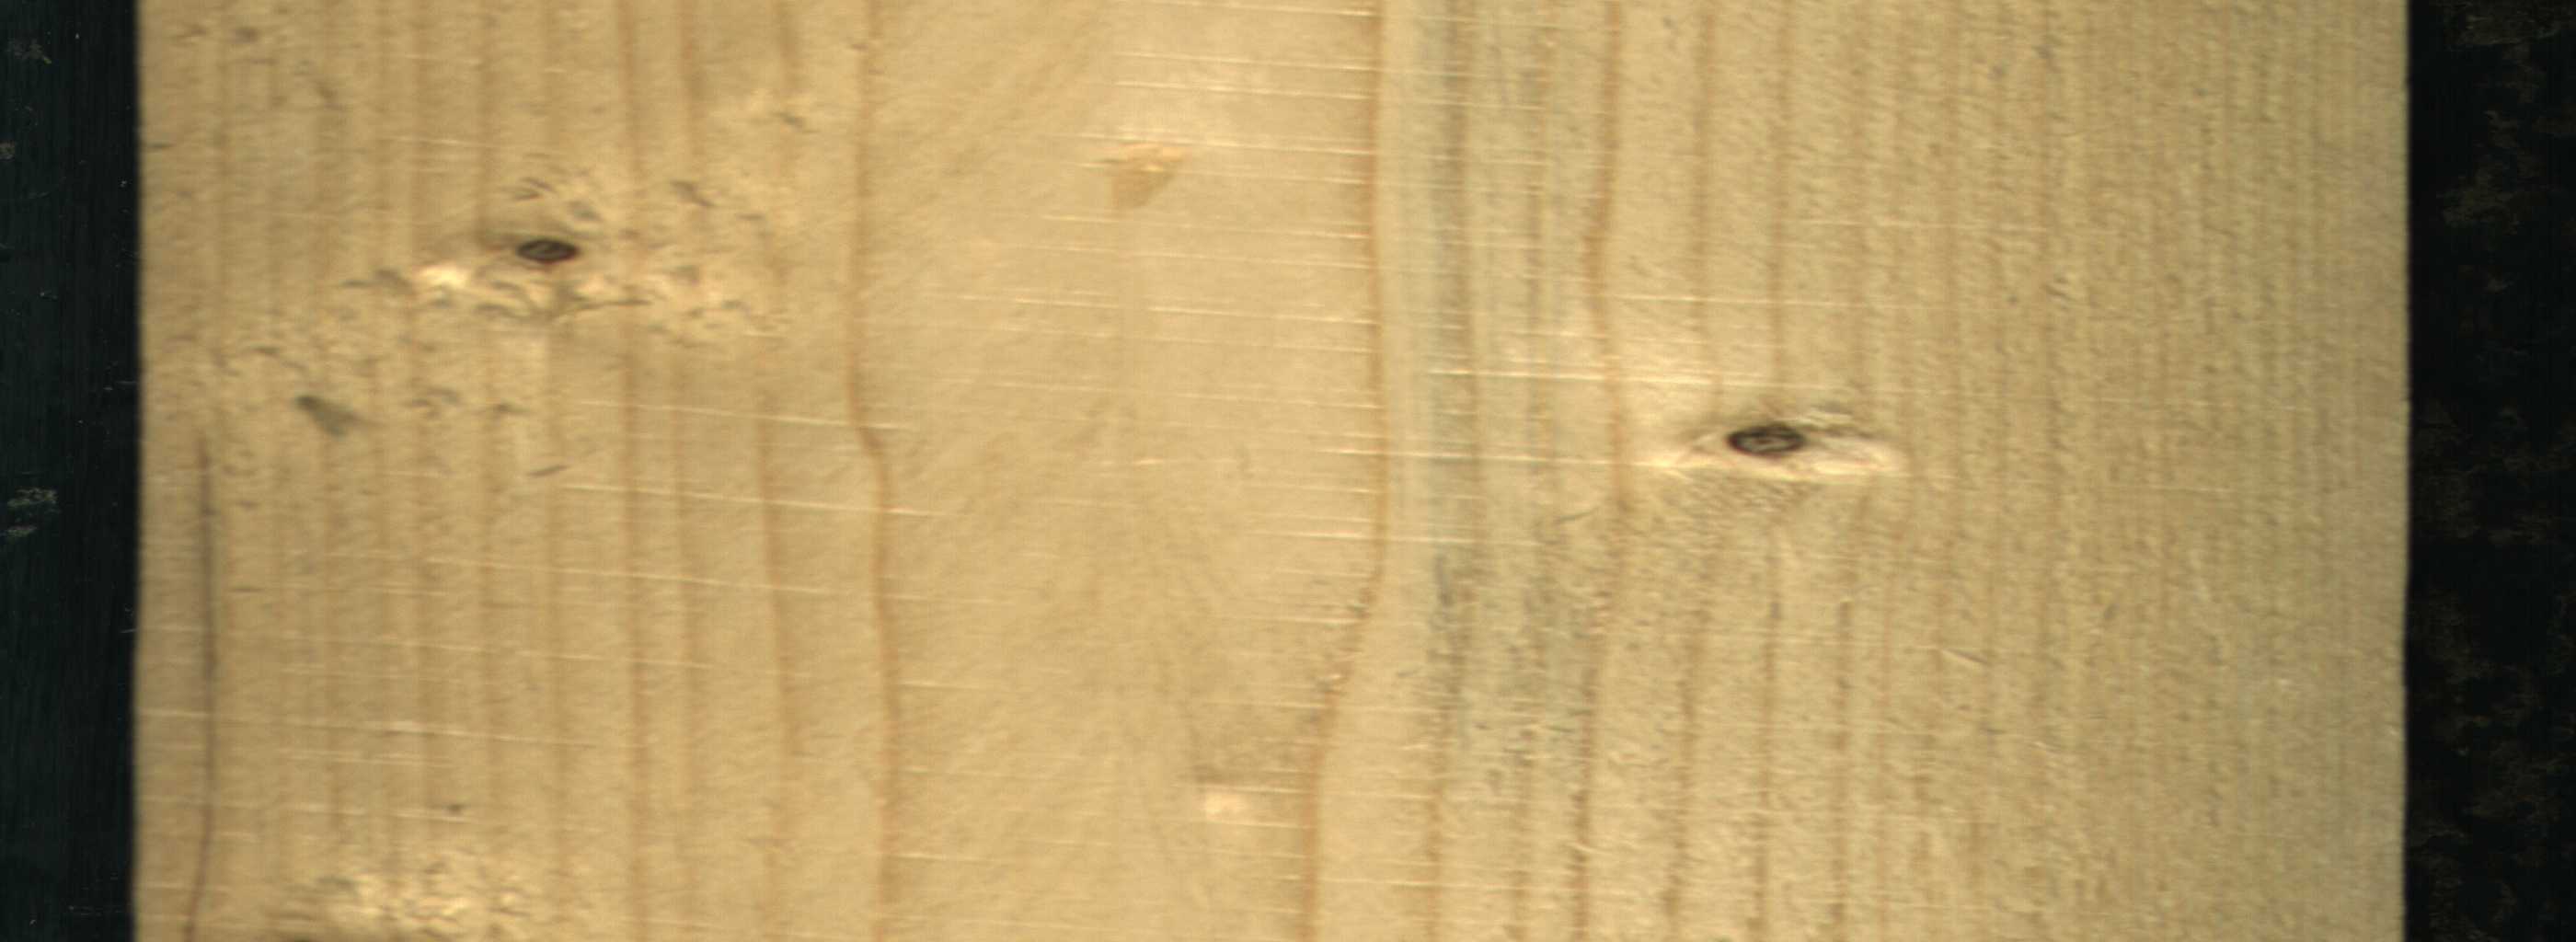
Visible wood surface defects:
Dead_Knot
Dead_Knot